Interaction volume radius: 10 \u00c5
Interaction volume height: 10 \u00c5
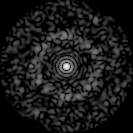
Disorder parameter: 0.8298